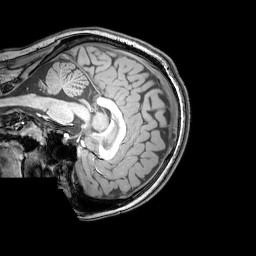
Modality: T1w
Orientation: sagittal
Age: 23
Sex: female
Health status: healthy
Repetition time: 0.081 s
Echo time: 0.037 s